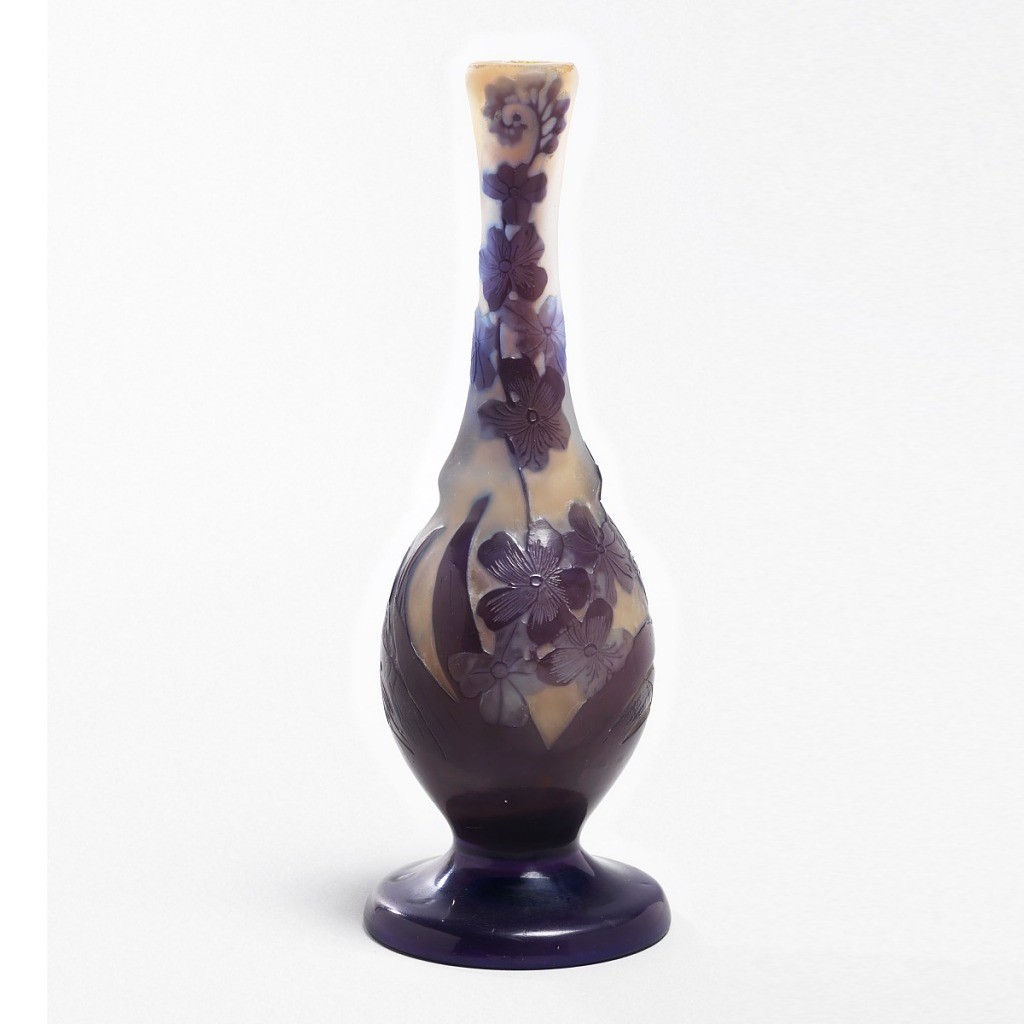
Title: Red, amber
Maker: Gallé
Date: late 19th–early 20th century
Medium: Glass
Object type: Vase
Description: Tall ovoid footed vase with long neck; opaque black base and flowers on opaque cream ground.